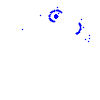
Particle: proton